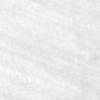
Label: change